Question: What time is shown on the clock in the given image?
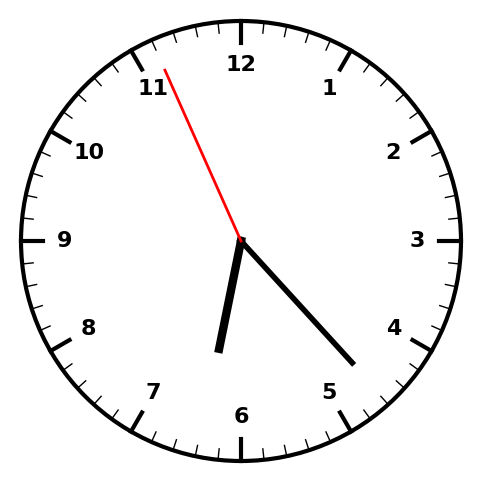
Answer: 06:22:56